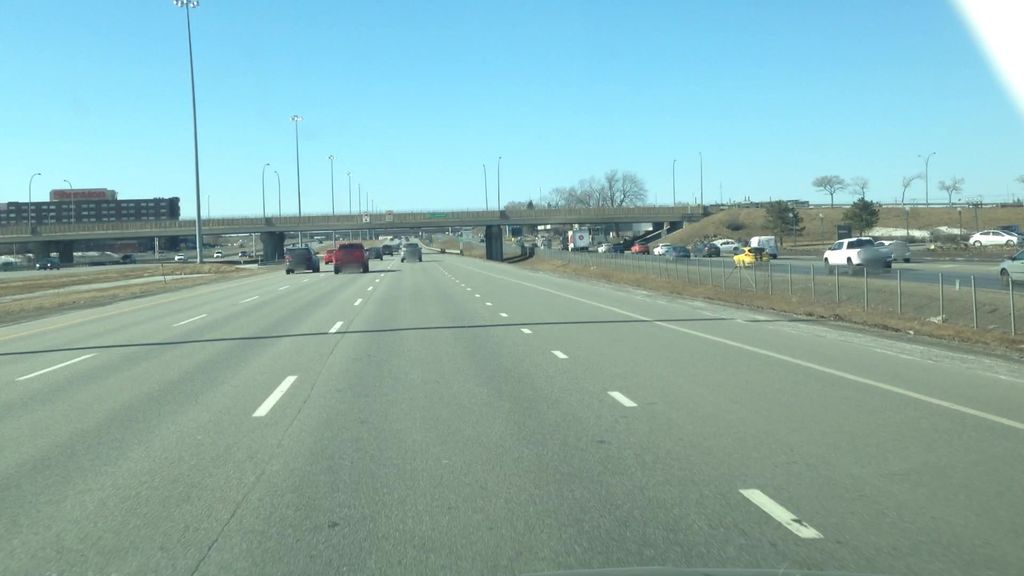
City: montreal